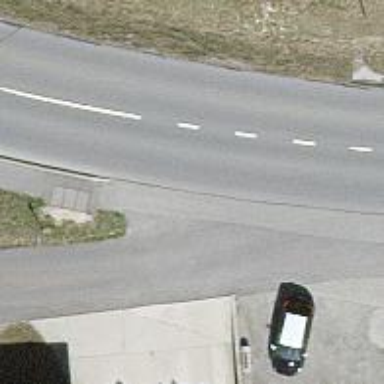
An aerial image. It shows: Asphalt road in residential area.